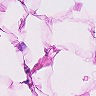
Metastatic tissue present: no